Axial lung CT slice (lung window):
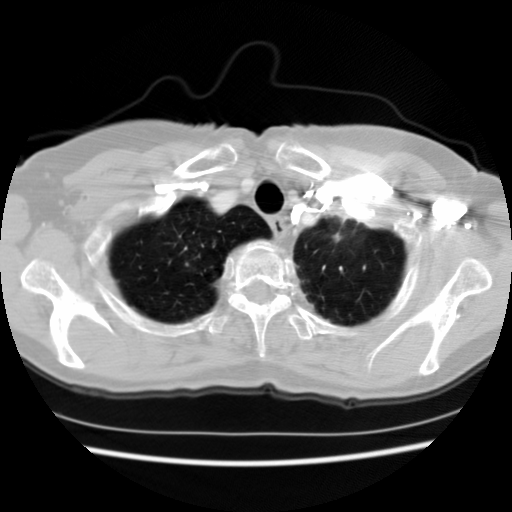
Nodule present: no